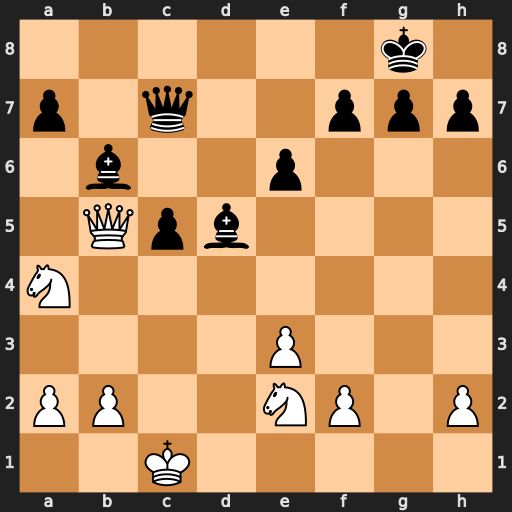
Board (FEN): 6k1/p1q2ppp/1b2p3/1Qpb4/N7/4P3/PP2NP1P/2K5
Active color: w
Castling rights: -
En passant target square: -
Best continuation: Qe8#